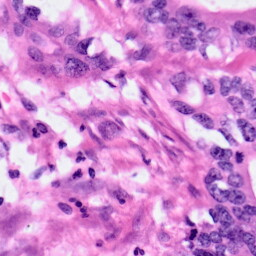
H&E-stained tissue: Pancreatic